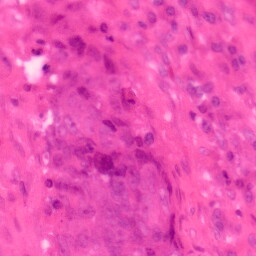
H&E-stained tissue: Colon